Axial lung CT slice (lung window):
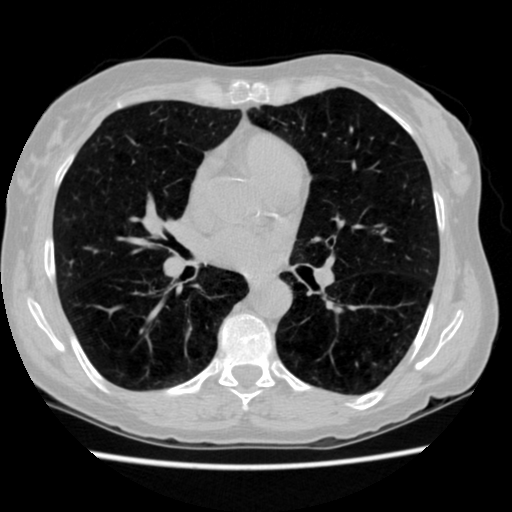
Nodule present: no